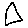
Label: triangle